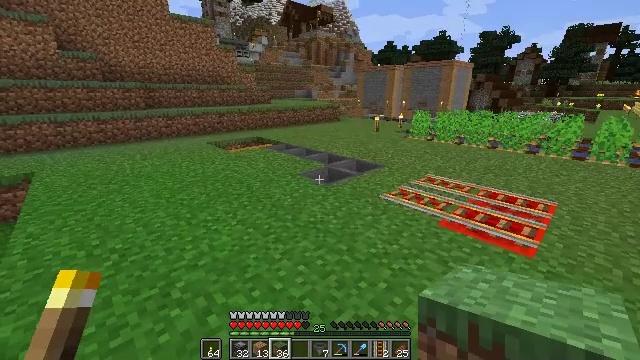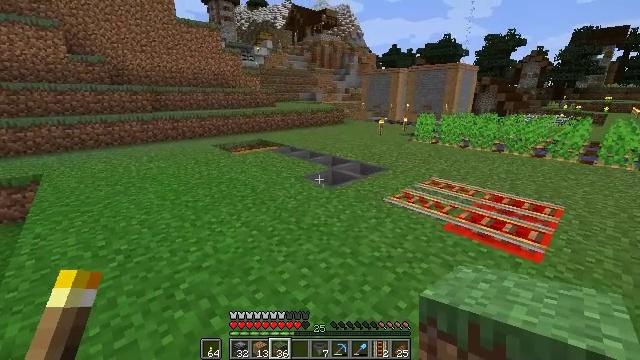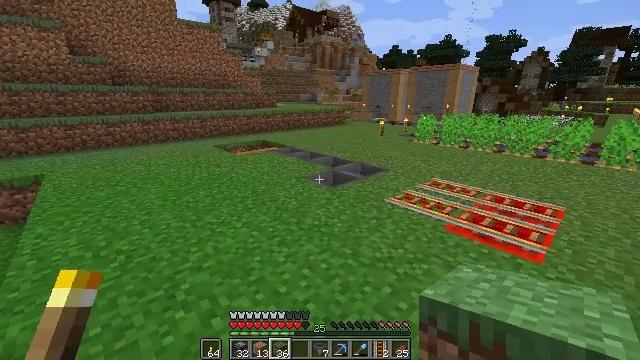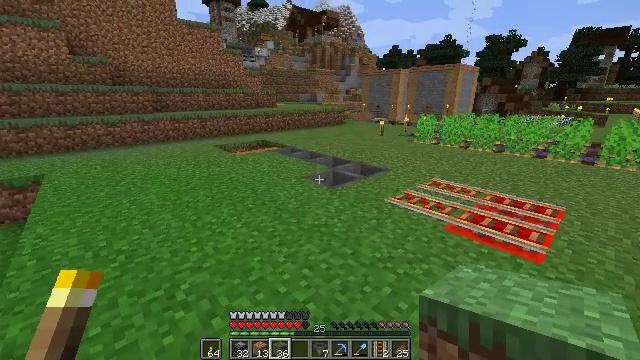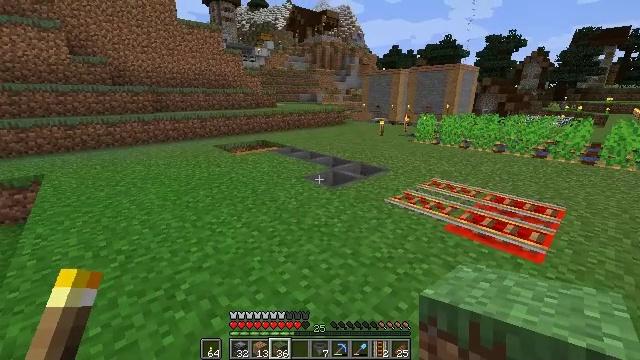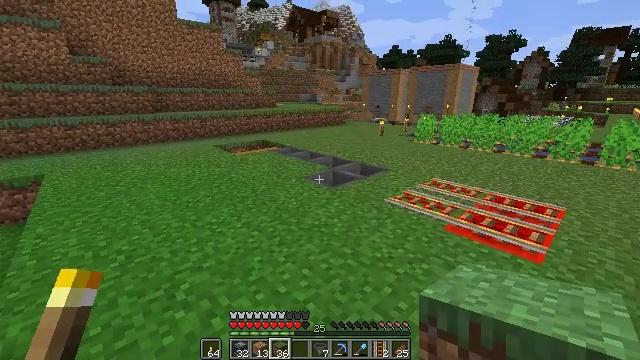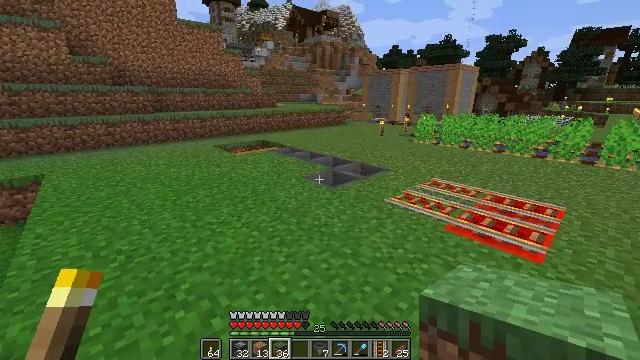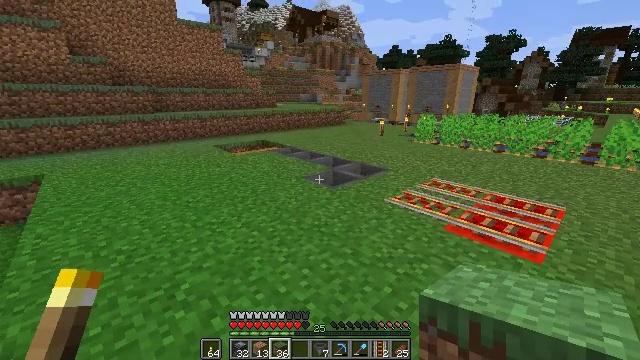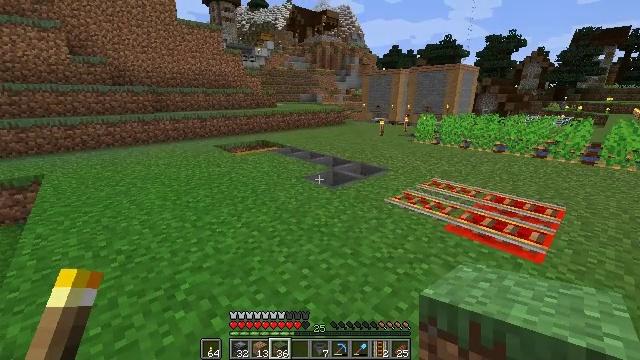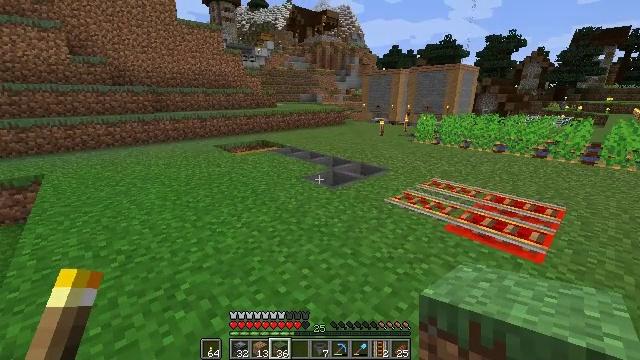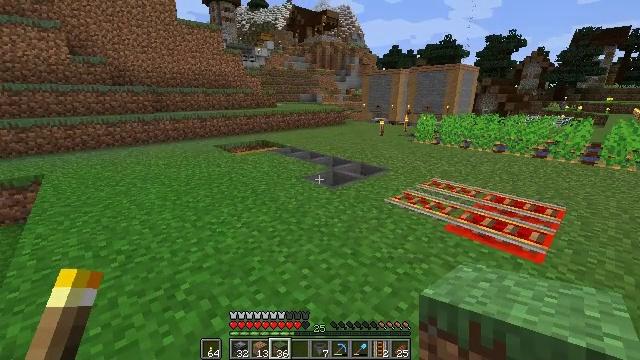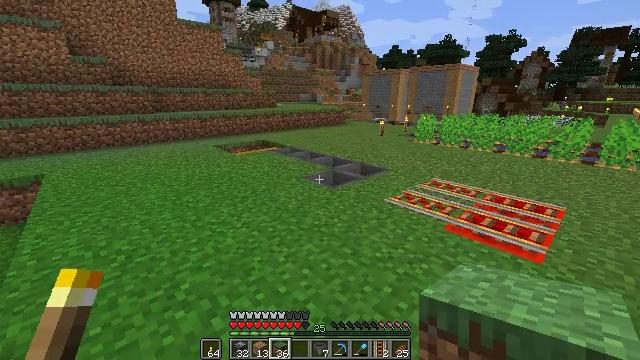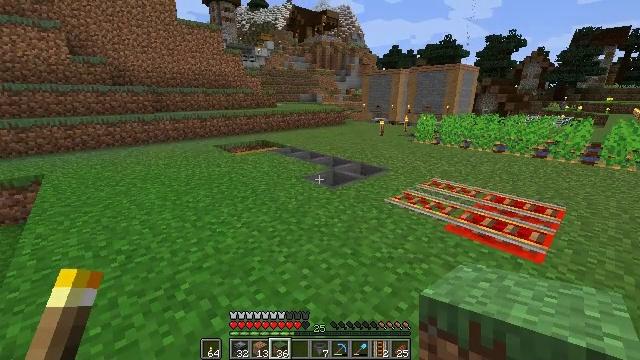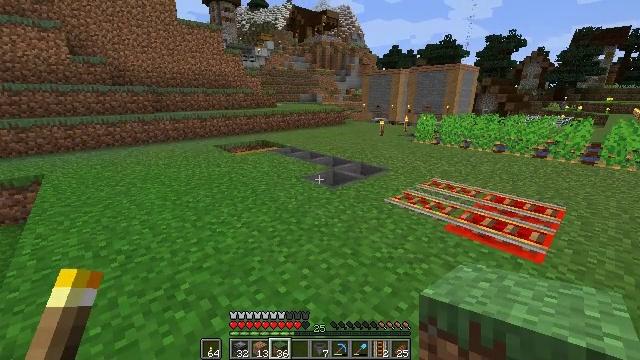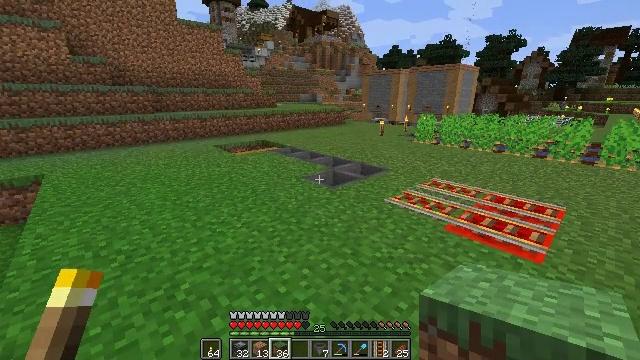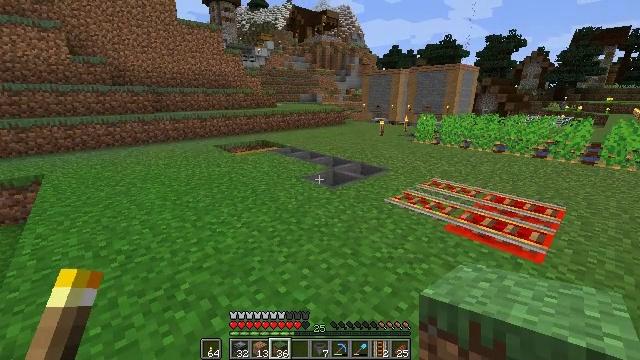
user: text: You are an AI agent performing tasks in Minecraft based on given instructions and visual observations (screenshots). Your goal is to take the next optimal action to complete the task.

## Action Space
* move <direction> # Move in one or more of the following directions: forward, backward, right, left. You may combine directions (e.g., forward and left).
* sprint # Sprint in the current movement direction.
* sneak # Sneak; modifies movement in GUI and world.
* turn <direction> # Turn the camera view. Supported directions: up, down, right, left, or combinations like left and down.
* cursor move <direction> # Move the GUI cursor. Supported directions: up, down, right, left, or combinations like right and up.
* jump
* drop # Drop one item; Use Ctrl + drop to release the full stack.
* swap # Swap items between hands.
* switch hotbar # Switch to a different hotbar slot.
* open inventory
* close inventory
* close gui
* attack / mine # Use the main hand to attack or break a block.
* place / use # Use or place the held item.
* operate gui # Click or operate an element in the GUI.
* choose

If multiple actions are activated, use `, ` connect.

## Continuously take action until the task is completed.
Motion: motion action
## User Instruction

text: In the crafting table, create a piston.
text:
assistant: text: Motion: no_op
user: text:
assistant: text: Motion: no_op
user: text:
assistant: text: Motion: no_op
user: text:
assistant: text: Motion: no_op
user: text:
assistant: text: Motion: no_op
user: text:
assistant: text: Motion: no_op
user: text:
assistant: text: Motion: no_op
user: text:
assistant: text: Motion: no_op
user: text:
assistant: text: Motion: no_op
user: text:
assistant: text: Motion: no_op
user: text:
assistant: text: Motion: no_op
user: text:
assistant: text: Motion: no_op
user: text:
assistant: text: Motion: no_op
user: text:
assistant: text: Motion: no_op
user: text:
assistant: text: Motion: no_op
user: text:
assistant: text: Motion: no_op
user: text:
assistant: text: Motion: no_op
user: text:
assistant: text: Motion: no_op
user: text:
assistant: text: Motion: no_op
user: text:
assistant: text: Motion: no_op
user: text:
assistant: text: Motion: no_op
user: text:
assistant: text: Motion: no_op
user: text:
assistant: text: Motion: no_op
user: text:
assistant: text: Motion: no_op
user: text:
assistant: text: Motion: no_op
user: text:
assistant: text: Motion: no_op
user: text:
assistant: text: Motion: no_op
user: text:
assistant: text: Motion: no_op
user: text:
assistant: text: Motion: no_op
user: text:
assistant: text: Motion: no_op